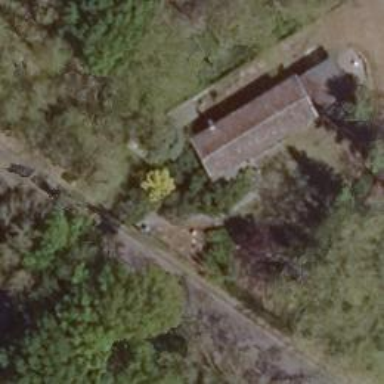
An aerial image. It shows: Gabled house with grey roof oriented along the building.